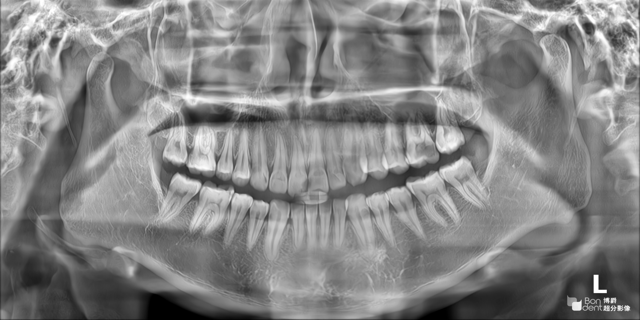
adult